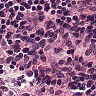
Metastatic tissue present: no